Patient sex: F
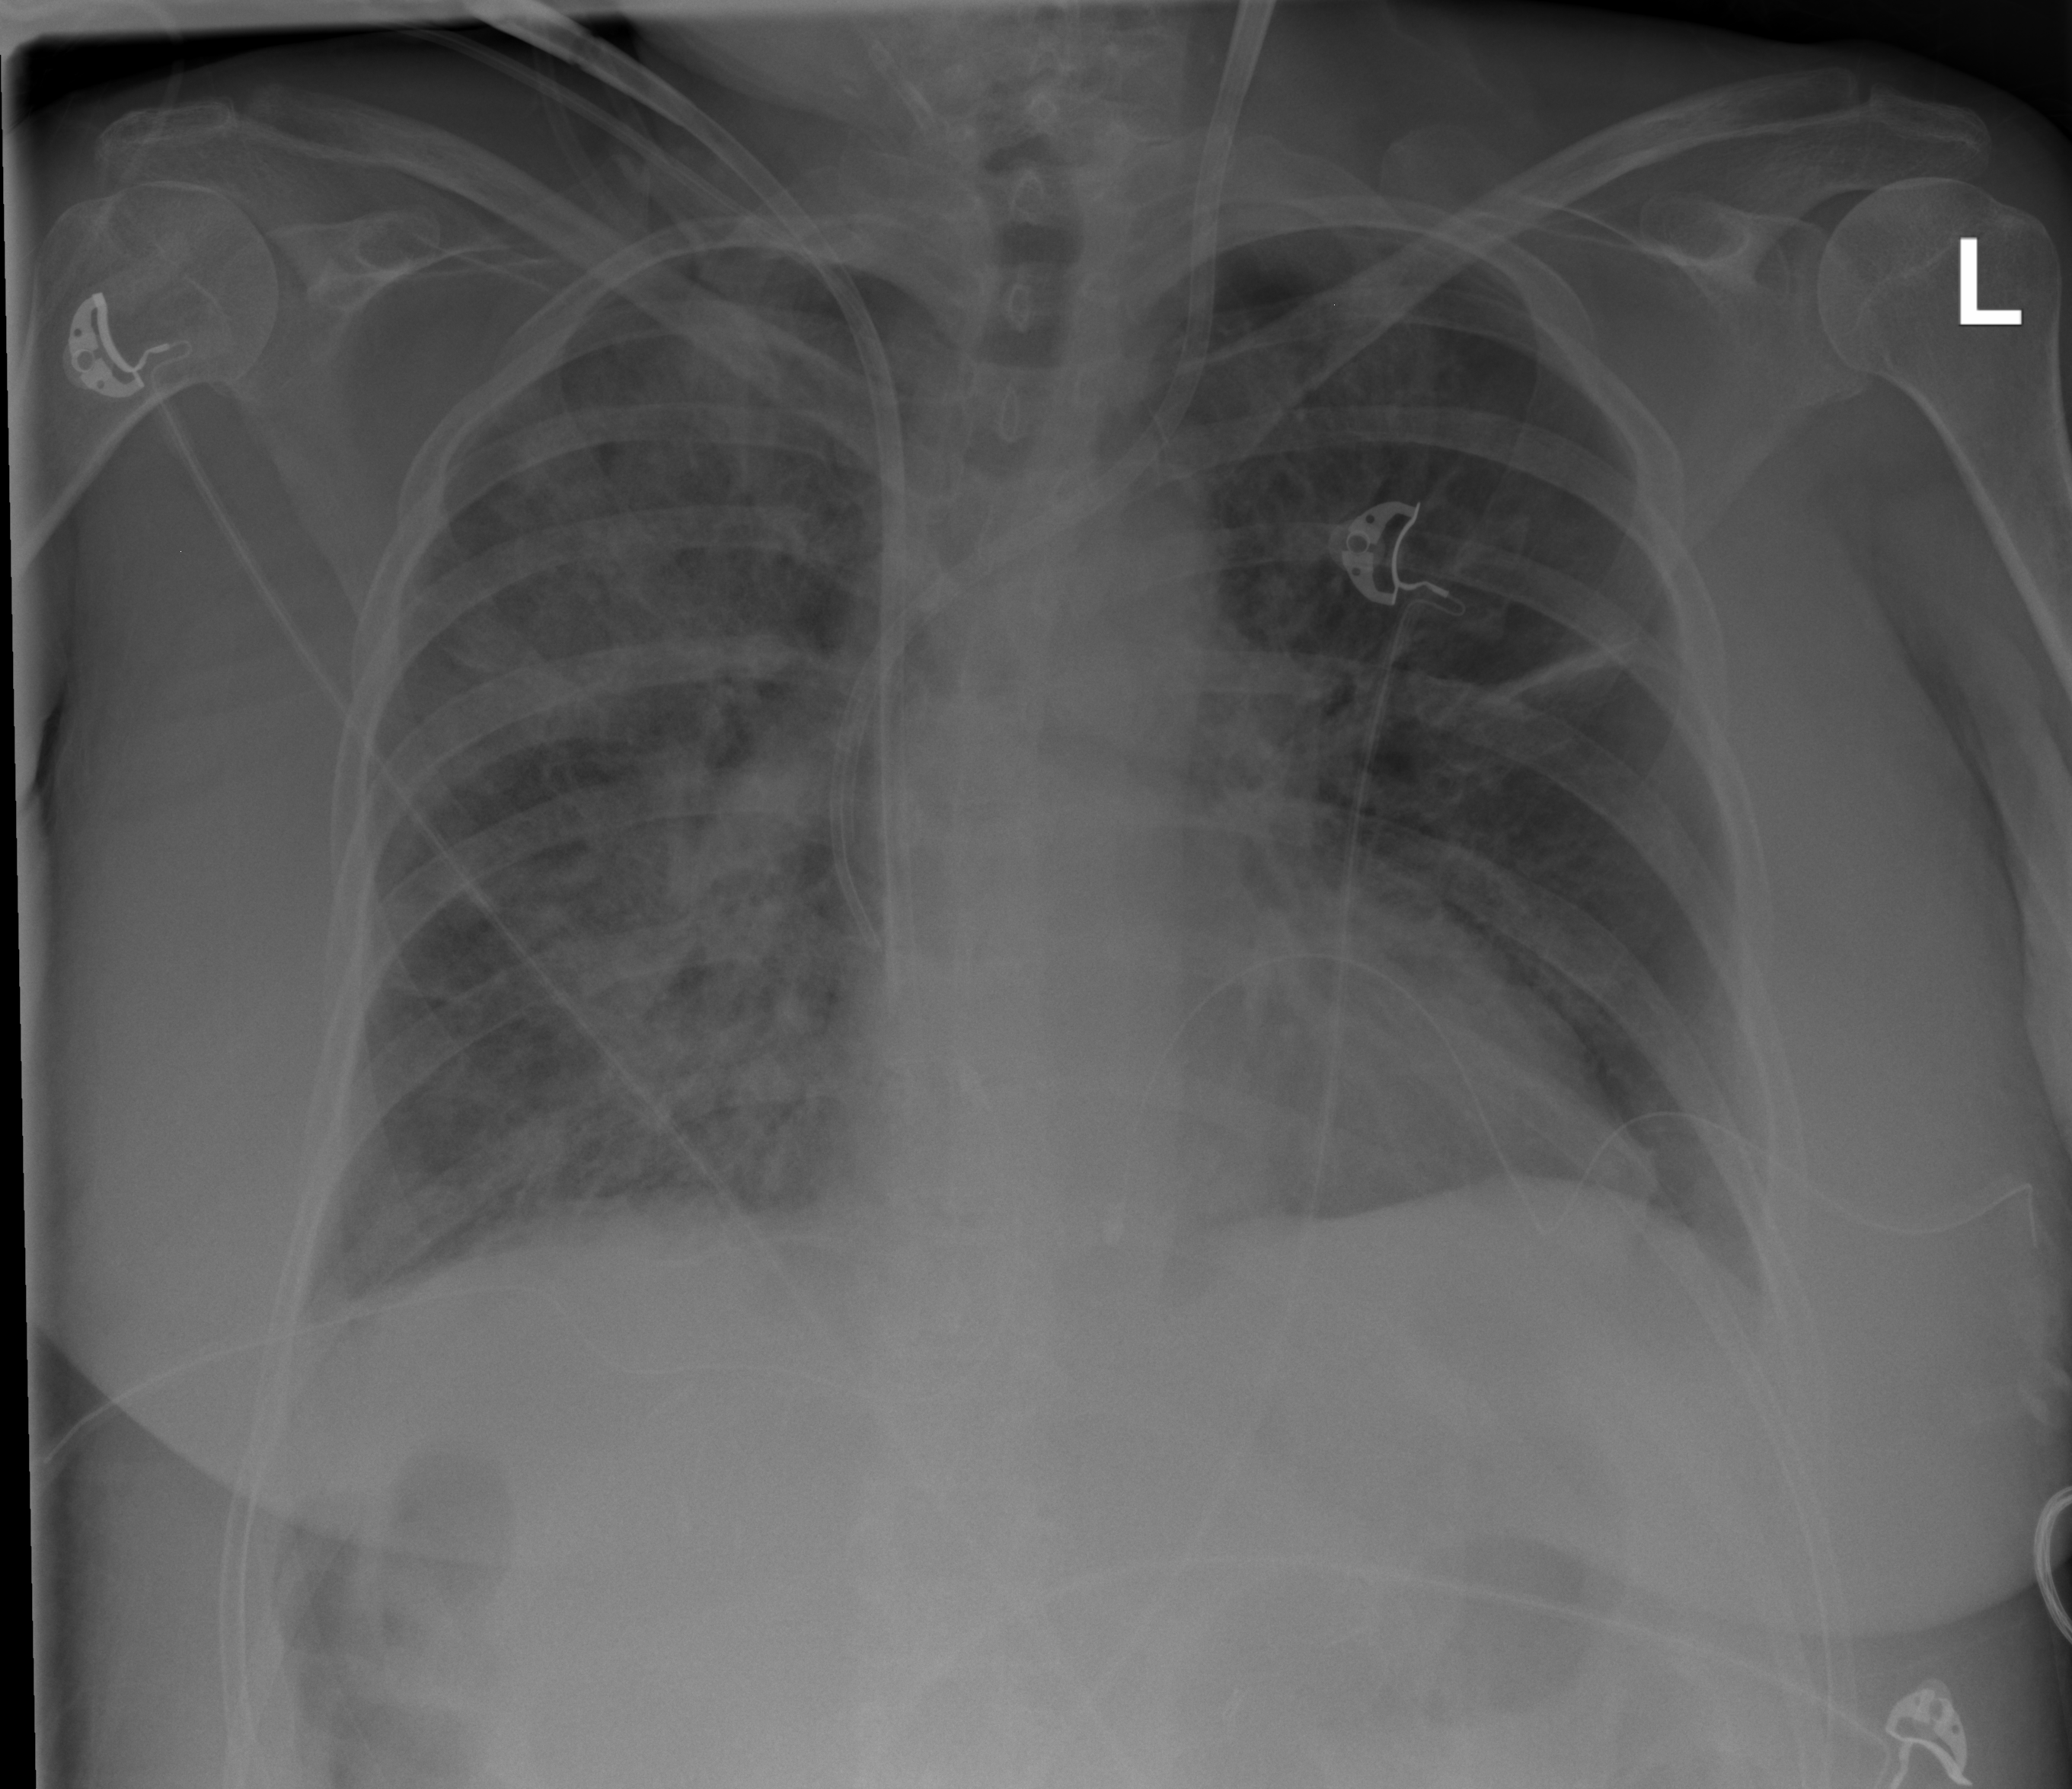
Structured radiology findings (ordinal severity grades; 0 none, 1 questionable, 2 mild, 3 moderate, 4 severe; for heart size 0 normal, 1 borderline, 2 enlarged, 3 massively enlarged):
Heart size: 1
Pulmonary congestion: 2
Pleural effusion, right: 2
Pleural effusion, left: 2
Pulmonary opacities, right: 3
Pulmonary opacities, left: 2
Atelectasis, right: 3
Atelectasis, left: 2